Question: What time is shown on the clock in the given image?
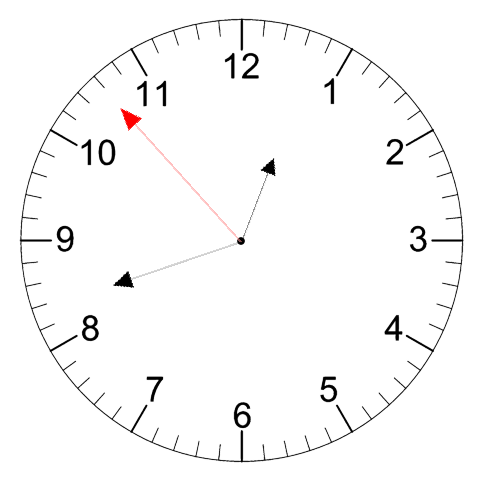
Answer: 12:41:53